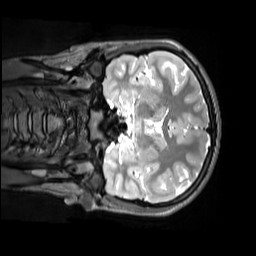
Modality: T2w
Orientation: coronal
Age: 12
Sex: female
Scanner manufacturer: siemens
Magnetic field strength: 3 T
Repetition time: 3.2 s
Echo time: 0.408 s